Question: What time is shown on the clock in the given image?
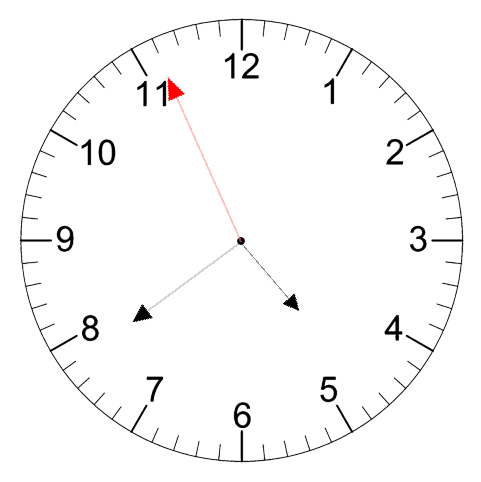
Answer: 04:38:56